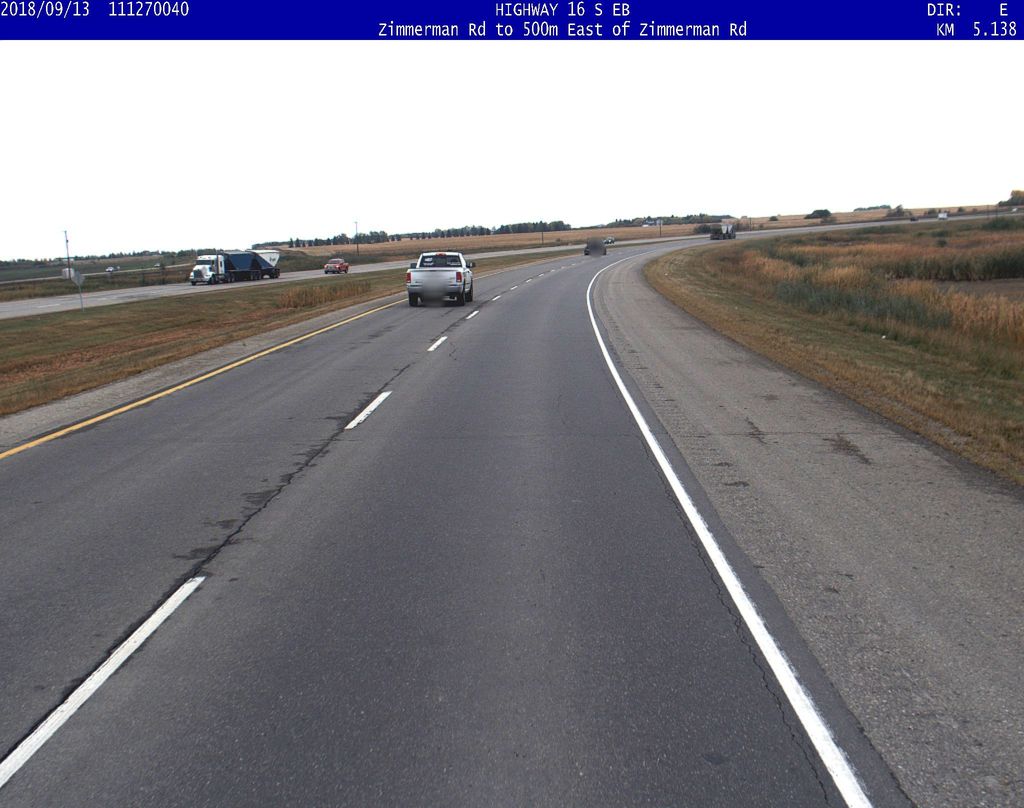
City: saskatoon